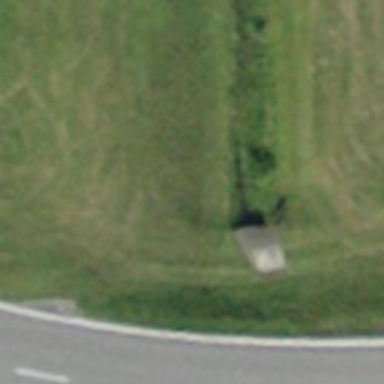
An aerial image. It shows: Culvert tunnel.